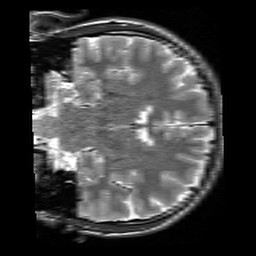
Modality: T2w
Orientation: coronal
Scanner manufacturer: siemens
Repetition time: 3.9 s
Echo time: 0.076 s